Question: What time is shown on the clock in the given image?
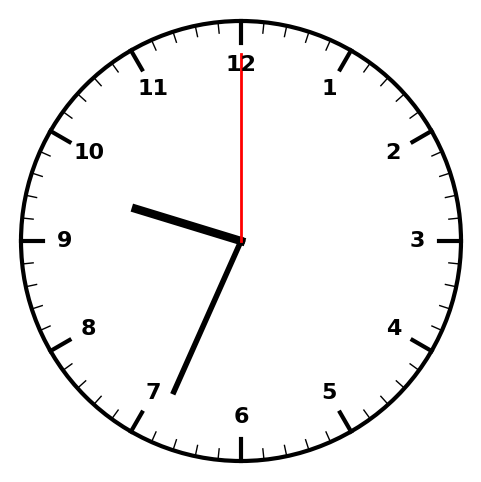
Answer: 09:34:00